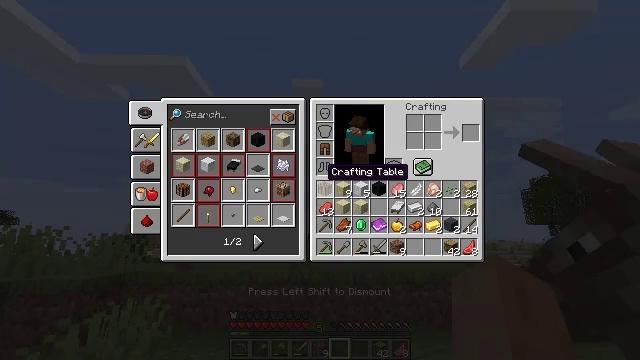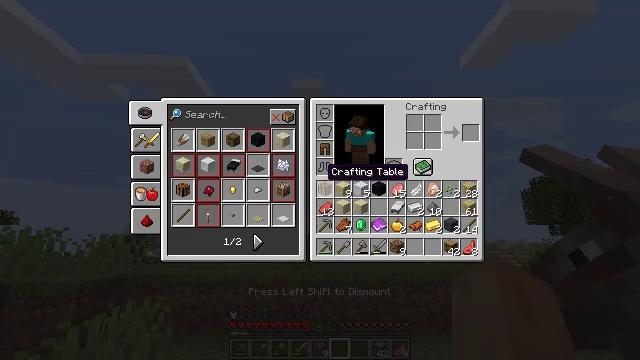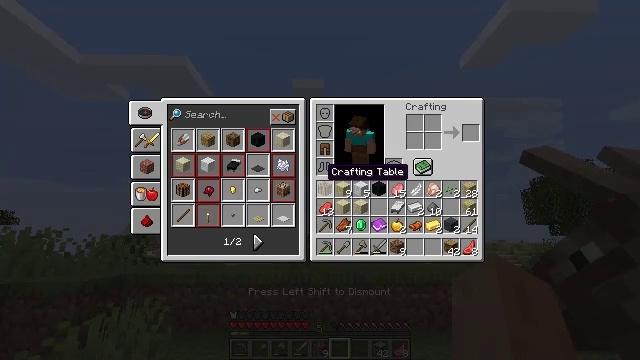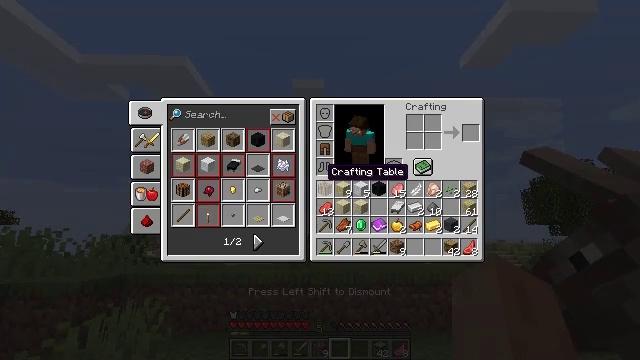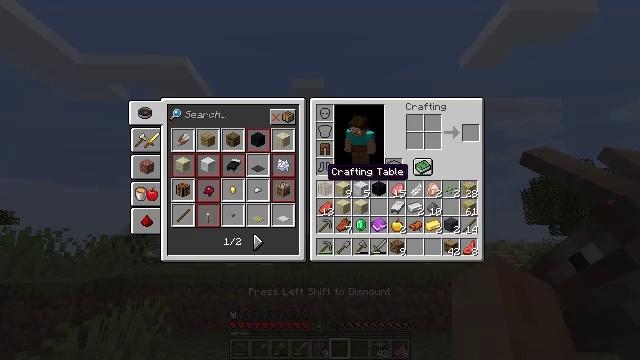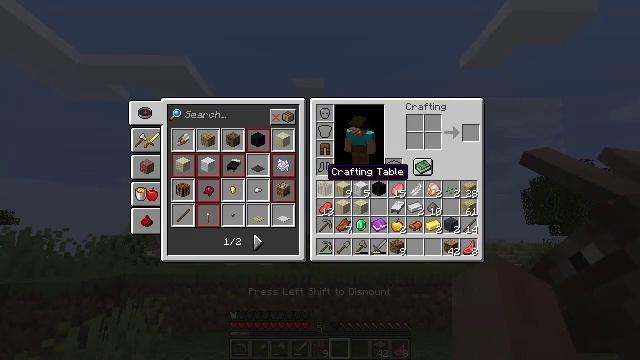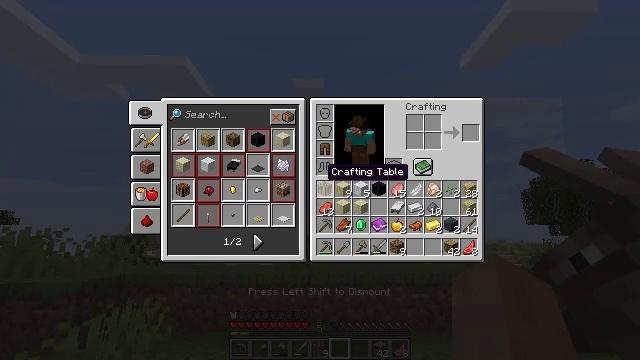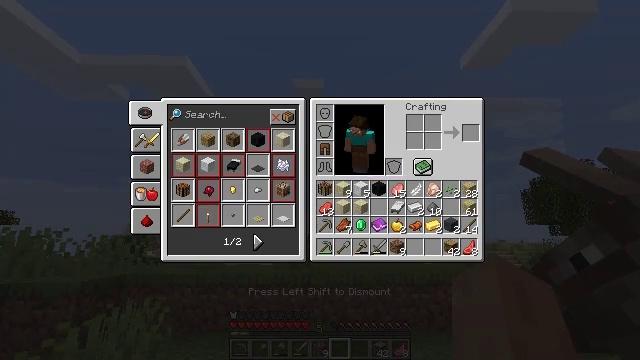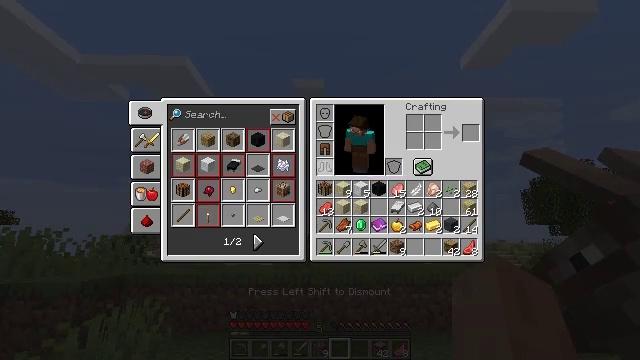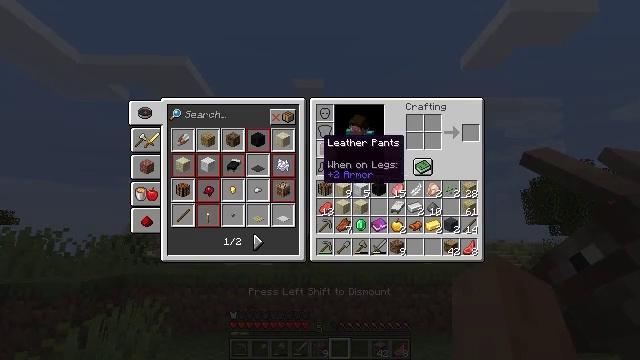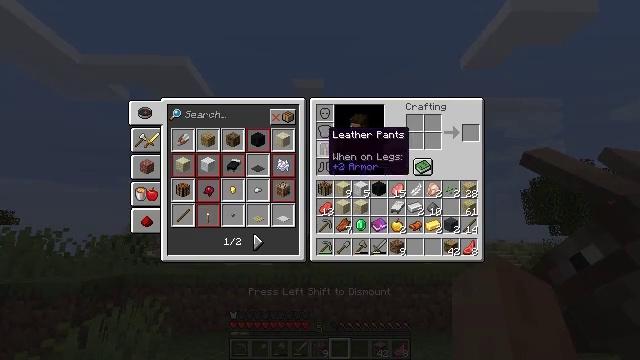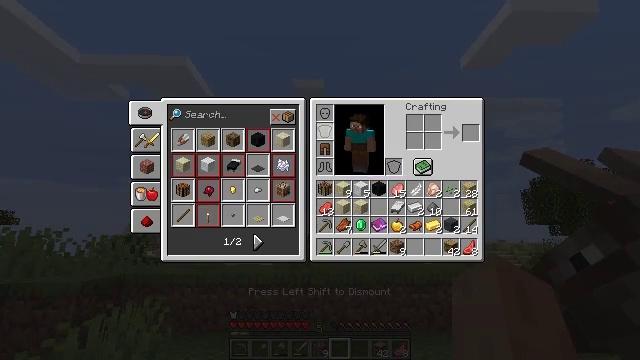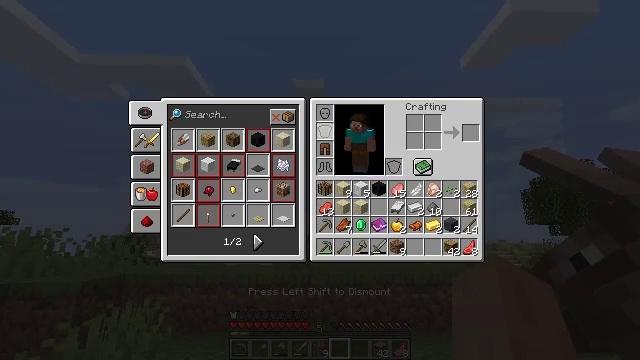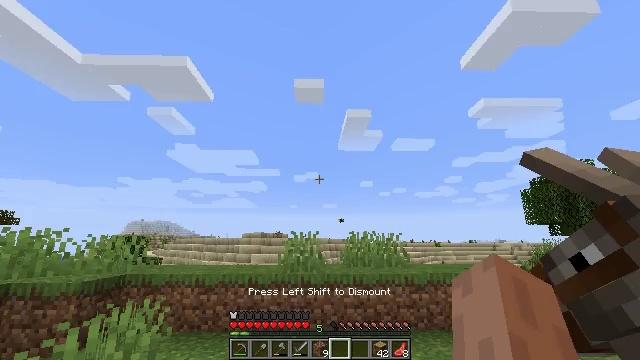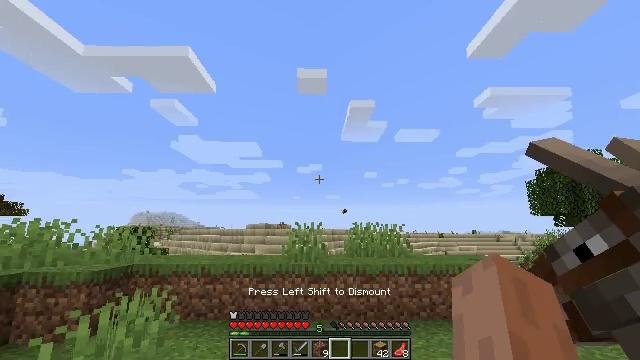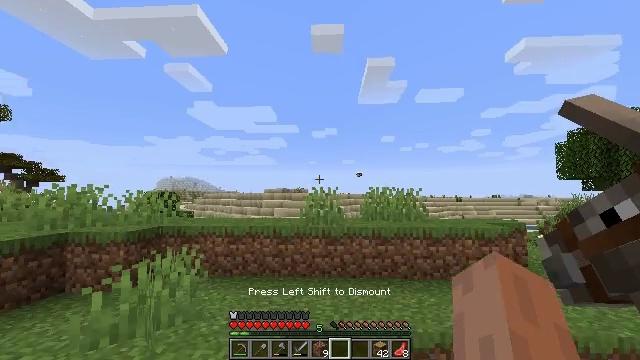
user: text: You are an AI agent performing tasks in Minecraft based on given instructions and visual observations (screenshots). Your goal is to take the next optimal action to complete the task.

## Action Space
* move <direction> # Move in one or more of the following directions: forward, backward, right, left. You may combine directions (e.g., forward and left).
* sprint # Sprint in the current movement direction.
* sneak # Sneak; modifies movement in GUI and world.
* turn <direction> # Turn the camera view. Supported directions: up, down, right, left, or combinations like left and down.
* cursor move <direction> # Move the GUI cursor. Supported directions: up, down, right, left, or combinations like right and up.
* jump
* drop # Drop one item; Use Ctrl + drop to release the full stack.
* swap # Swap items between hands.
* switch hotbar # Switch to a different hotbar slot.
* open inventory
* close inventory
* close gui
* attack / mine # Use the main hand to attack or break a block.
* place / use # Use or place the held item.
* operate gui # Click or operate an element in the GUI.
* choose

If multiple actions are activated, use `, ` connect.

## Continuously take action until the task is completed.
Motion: motion action
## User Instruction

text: Attack the ground to gather coarse dirt.
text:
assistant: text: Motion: no_op
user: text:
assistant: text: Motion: no_op
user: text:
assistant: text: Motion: no_op
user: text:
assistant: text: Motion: no_op
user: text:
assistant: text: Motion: no_op
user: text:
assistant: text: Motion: no_op
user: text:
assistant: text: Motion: no_op
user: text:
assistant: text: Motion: cursor move up
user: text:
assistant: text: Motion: cursor move up
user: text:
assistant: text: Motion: cursor move up
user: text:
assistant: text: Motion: no_op
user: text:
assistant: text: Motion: no_op
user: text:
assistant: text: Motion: no_op
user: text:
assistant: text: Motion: turn down, close gui
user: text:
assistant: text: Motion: turn left and down
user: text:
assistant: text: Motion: turn down
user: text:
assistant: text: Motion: turn right and down
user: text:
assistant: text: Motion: turn right and down
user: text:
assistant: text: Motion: turn right and down
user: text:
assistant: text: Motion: turn right and down
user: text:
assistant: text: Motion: turn right and down
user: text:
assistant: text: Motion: move back, turn right and up
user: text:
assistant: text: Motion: move back, turn right and up
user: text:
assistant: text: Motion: move back, turn right and up
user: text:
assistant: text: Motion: move back, turn right and up
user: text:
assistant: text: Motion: no_op
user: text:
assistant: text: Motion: no_op
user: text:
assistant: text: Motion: no_op
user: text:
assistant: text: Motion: no_op
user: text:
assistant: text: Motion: turn down